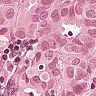
Metastatic tissue present: yes